Часть A. С миллиметровкой
Определите массу груза.
Часть B. Без миллиметровки
Оцените погрешность измерения.
Определите массу груза.
Оцените погрешность измерения.
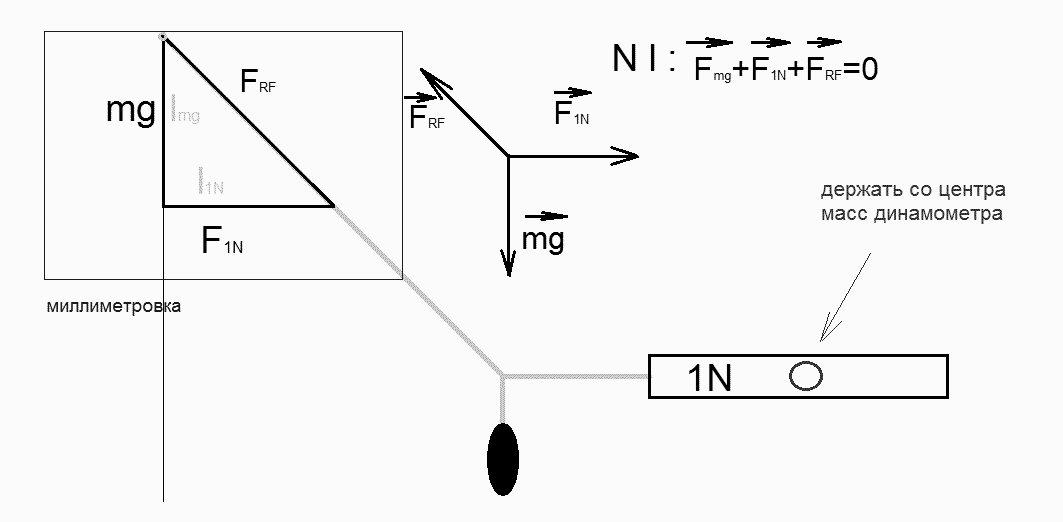
Определите массу груза.
Решение: Напоминаем, что для решения задачи допускается использовать только перечисленное в условии оборудование. При нарушении этого правили работа получает ноль баллов за всё, т.к. предложенная задача не решена. Соберём оборудование, как показано на рисунке 1.  Проверяем плавность и не заклинивание хода динамометра, при необходимости снимаем нижнюю пробку, даем пружинке принимать свободное положение, затем нижнюю пробку закроем!Проверяем и при необходимости настроим динамометр на отметку $0$ в горизонтальном положении!Закрепляем груз к нитке и повесим на штативМиллиметровку настроим вертикально по свободно висящему грузу и закрепим к стоике пластилиномОтметим на миллиметровке линию наклонной нити при показаний динамометра $F_{1N} = 1~Н$Исходя от треугольника мерим длины отрезков $l_{1N} = 130~мм$ и $l_{mg} = 178~мм$ и вычисляем массу груза
Ответ: \begin{equation}m = \frac{l_{mg}}{l_{1N}}\cdot\frac{F_{1N}}{g} = \frac{178~мм}{130~мм}\cdot\frac{1~Н}{{9.81}\frac{Н}{кг}} = 139.6~г\end{equation}

Оцените погрешность измерения.
Решение: $\cfrac{l_{mg}}{l_{1N}}$ есть соотношение и измерить его с миллиметровки можно определив разброс одной величины фиксировав другой погрешность дается погрешностью одного из них.
Ответ: \begin{equation}\Delta m = \left(\frac{\Delta l_{mg}}{l_{mg}} + \frac{\Delta F_{1N}}{F_{1N}}\right)\cdot m = \left(\frac{1.5~мм}{178~мм} + \frac{0.03~Н}{1~Н}\right)\cdot 139.6~г = 5.4~г \\ m = (139.6 \pm 5.4)~г\end{equation}

Определите массу груза.
Решение: Проверяем плавность и не заклинивание хода динамометра, при необходимости снимаем нижнюю пробку, даем пружинке принимать свободное положение, затем нижнюю пробку закроемПроверяем и при необходимости настроим динамометр на отметку $0$ в вертикальном положенийЗакрепляем груз и динамометр к концам ниткиЗакрепляем круглый стержень в штативНамотаем ниткой 1 полный оборот нитки вокруг стержняОтпускаем груз постоянной скоростью придерживая конец нитки динамометром и регистрируем силу $F_1 = (0.60 \pm 0.02) ~Н$Намотаем ниткой ещё 1 полный оборот нитки вокруг стержняОтпускаем груз постоянной скоростью придерживая конец нитки динамометром и регистрируем силу $F_2 = (0.26 \pm 0.02) ~Н$Замечаем, что это идентично случаю с одним витком конец которого придерживают вторым витком. А следовательно:\[\frac{F_0}{F_1}=\frac{F_1}{F_2},\quad F_0 = mg = \frac{{F_1}^2}{F_2}\implies\]
Ответ: \begin{equation}m = \frac{{F_1}^2}{F_2}\frac{1}{g} = \frac{(0.60~Н)^2}{0.26~Н}\frac{1~кг}{9.81~Н} = 141.1~г \end{equation}

Оцените погрешность измерения.
Ответ: \begin{equation}\Delta m = \left(2\cdot\frac{\Delta F_1}{F_1} + \frac{\Delta F_2}{F_2}\right) \cdot 141.1~г = \left(2\cdot\frac{0.02~Н}{0.06~Н} +\frac{0.02~Н}{0.26~Н}\right) \cdot141.1~г = 20.2~г\\m = (141 \pm 20)~г \end{equation}
Темы:
E, Механика, Придумать метод, Статика, IEPhO, Сила